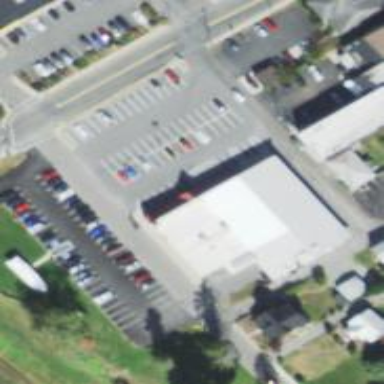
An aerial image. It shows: Building that houses supermarket.